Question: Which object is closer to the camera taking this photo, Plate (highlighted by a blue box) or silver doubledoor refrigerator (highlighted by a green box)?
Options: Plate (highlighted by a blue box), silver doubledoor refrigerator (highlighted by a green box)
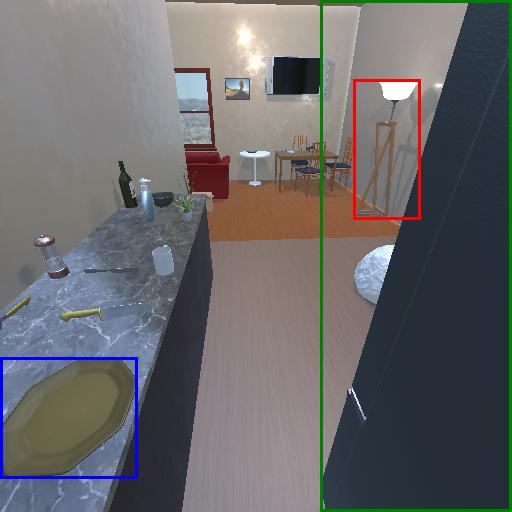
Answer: Plate (highlighted by a blue box)